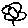
Label: flower